Aerial crown-view tile of a tropical tree (Barro Colorado Island, Panama), acquired 20250317:
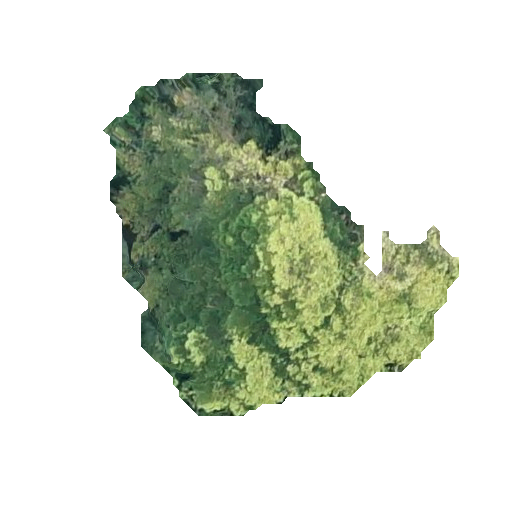
Species: Terminalia amazonia
GBIF accepted scientific name: Terminalia amazonica
Crown area: 110.818 m²